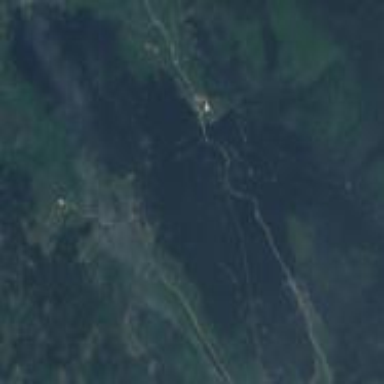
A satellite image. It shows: Evergreen needle-leaved forest.